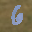
Label: 6